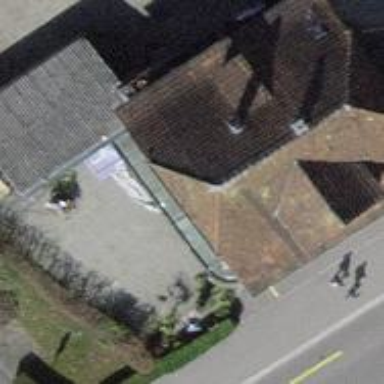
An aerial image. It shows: Restaurant.